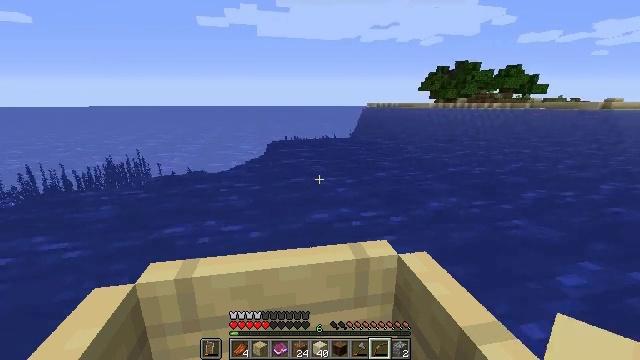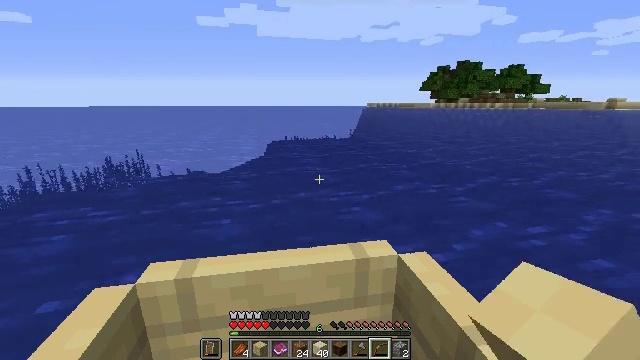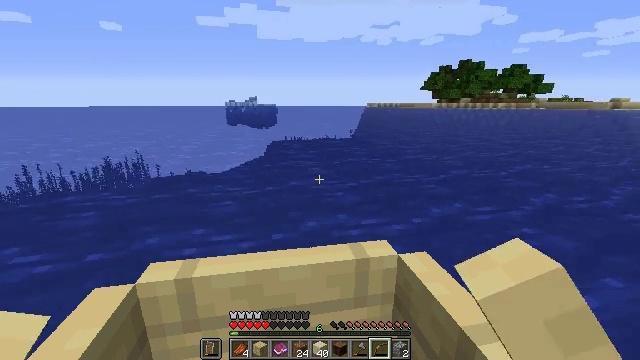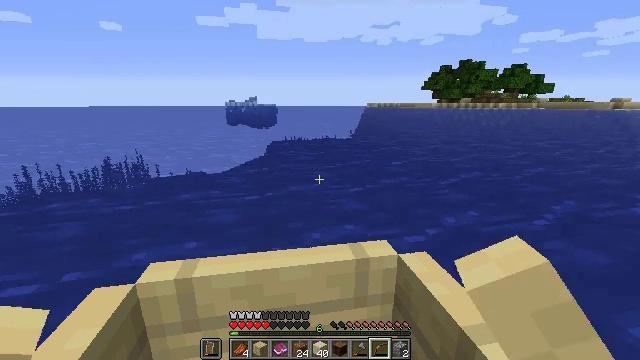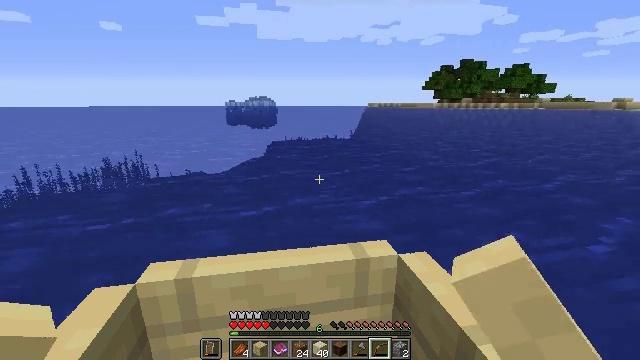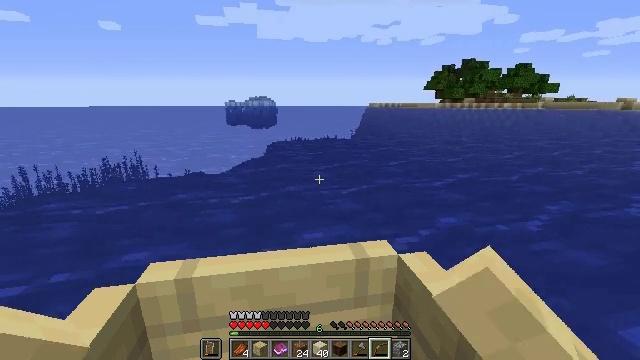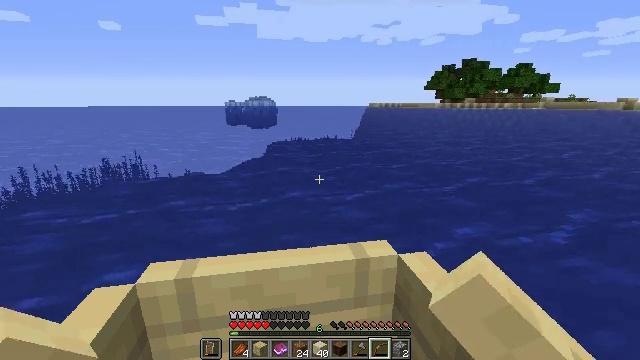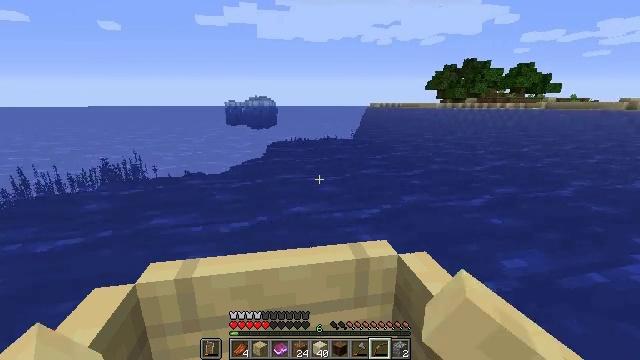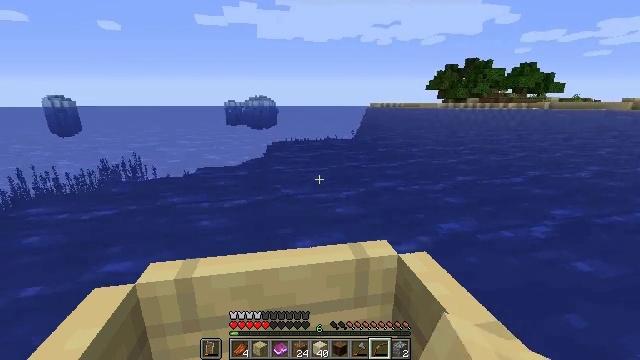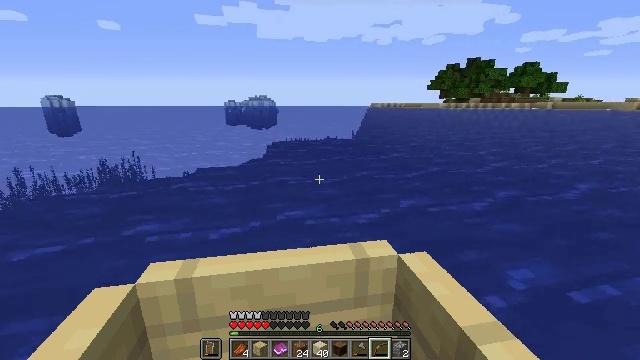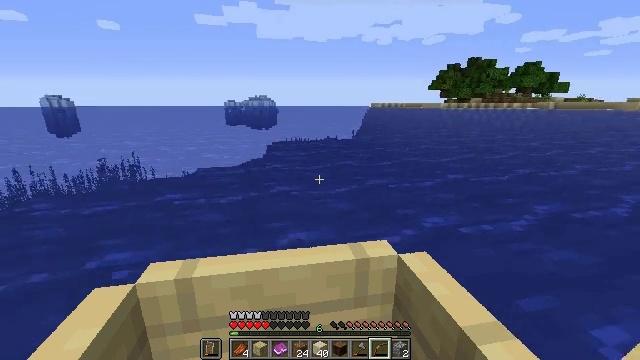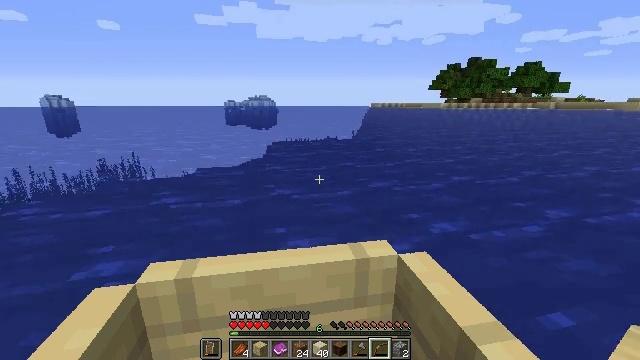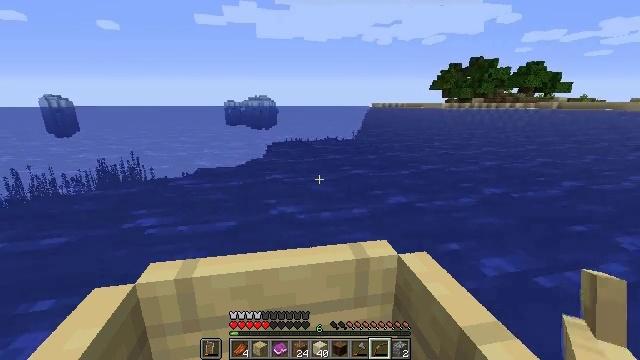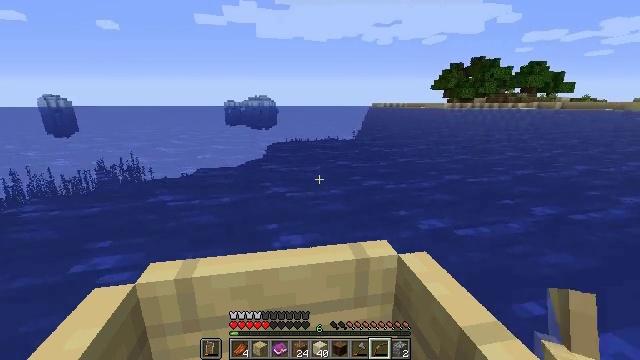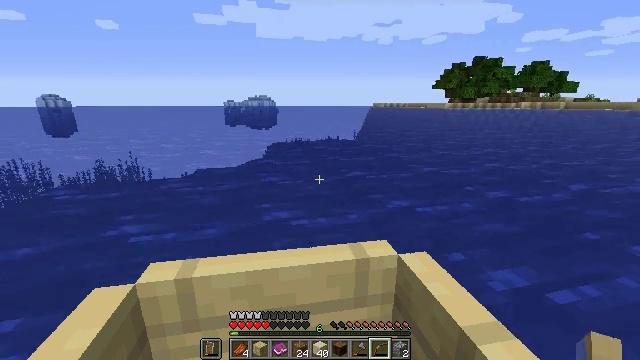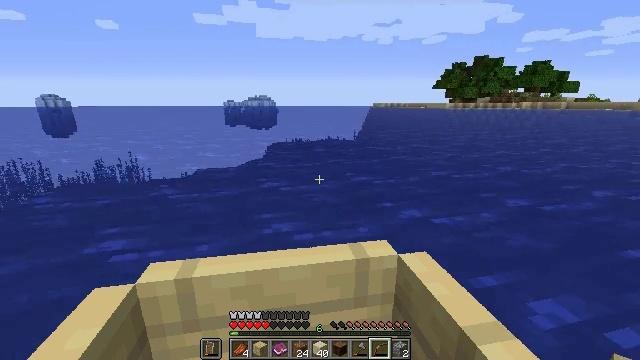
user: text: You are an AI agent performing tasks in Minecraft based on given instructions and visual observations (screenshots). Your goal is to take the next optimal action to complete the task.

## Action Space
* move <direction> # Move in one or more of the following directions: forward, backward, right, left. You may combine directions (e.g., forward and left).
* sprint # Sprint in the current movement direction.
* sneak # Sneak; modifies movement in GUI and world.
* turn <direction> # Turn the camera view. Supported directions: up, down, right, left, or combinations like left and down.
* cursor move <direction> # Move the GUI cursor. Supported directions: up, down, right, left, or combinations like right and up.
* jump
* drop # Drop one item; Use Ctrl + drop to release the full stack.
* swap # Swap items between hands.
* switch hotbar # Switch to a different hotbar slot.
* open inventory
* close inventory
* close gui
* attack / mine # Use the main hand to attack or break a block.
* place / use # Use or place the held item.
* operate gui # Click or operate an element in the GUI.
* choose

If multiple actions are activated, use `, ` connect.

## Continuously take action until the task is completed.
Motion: motion action
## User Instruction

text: Gather packed ice blocks.
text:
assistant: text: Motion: move forward
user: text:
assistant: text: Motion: move forward
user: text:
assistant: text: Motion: move forward
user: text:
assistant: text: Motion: move forward
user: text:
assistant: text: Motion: move forward
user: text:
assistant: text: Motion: move forward
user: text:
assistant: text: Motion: move forward
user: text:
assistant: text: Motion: move forward
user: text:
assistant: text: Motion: move forward
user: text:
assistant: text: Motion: move forward
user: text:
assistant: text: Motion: move forward
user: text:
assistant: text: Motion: move forward
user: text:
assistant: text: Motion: move forward
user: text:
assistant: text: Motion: move forward
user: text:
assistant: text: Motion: move forward
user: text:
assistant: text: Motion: move forward
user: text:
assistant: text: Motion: move forward
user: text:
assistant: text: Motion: move forward
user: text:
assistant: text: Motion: move forward
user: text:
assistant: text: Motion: move forward
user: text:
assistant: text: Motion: move forward
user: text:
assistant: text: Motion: move forward, turn left
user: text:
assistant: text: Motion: move forward, turn left and down
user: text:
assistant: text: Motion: move forward, turn left
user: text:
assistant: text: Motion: move forward
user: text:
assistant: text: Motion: move forward
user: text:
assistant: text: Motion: move forward
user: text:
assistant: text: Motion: move forward
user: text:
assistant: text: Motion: move forward
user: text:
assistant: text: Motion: move forward